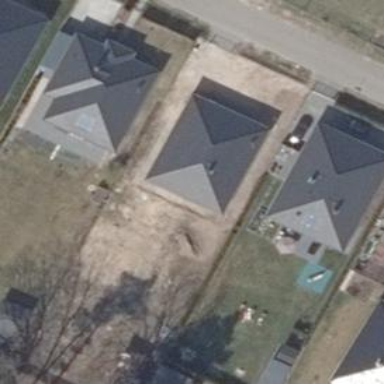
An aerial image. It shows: Simple house.